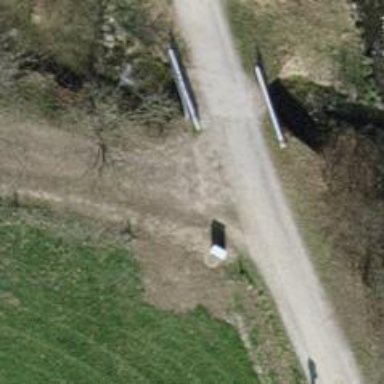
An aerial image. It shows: Track crossing bridge with grade 2 tracktype.